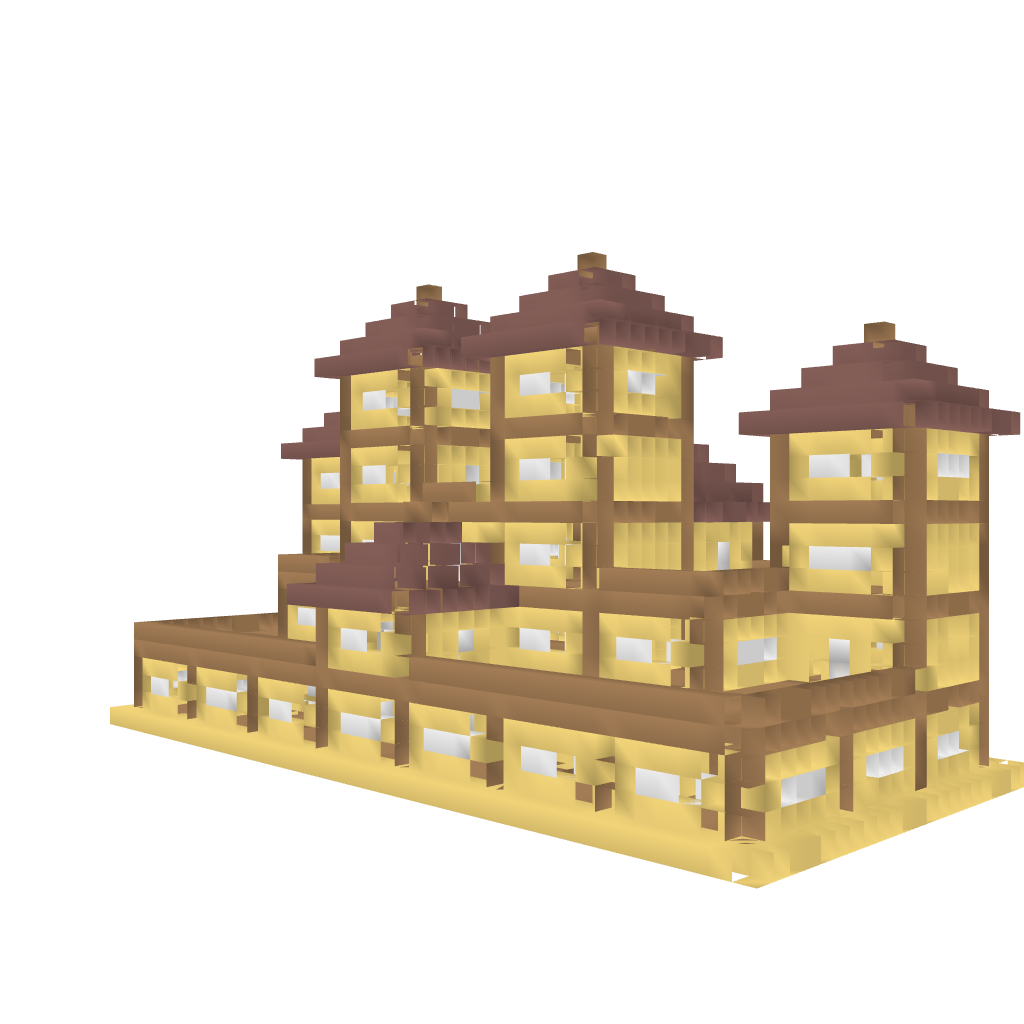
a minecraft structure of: Desert Mansion (Not Furnished) bad low quality